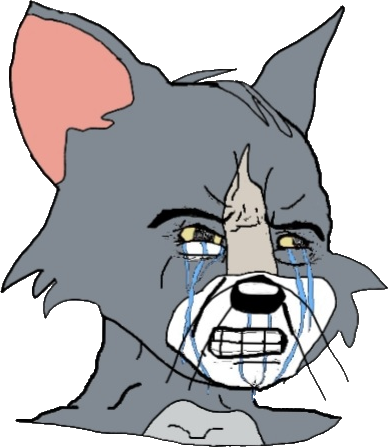
Label: 5_Crying_Wojak